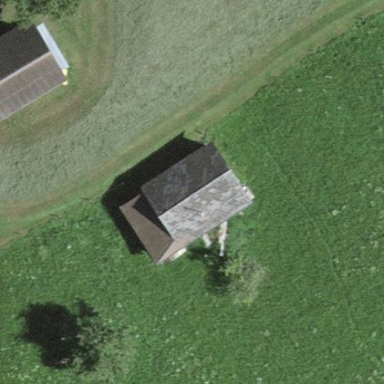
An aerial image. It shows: Rural barn.